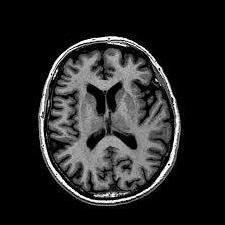
Label: notumor